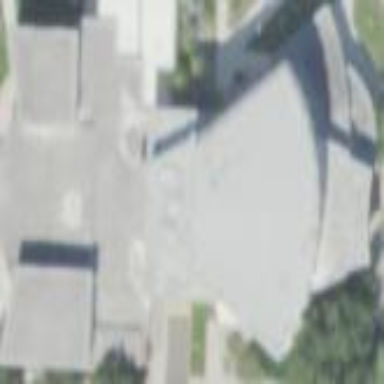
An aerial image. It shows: College building.